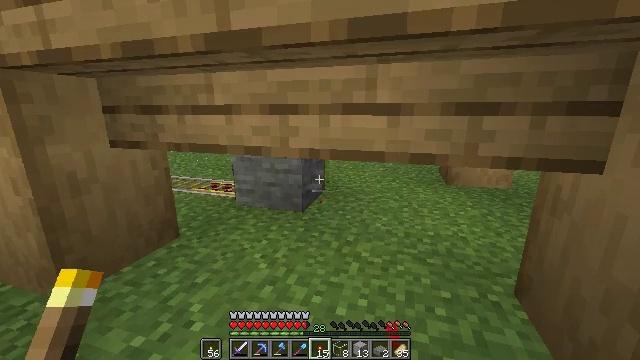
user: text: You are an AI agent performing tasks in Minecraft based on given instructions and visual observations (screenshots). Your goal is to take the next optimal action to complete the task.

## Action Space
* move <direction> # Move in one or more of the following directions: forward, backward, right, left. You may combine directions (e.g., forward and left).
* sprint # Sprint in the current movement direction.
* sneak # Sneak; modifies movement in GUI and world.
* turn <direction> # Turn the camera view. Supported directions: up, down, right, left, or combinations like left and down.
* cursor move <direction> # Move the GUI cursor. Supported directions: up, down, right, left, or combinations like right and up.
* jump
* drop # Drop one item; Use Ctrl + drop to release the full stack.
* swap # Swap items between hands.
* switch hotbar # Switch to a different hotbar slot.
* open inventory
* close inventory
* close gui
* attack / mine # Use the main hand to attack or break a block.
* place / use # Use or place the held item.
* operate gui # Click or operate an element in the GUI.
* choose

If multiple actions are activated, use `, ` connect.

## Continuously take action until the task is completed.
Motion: motion action
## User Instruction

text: Break the redstone wall torch.
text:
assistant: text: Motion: sneak